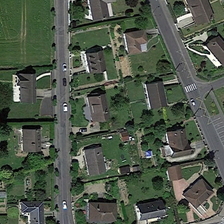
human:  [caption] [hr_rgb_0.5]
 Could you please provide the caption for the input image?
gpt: many buildings and green trees are in a medium residential area .

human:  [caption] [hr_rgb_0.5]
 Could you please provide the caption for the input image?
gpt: many buildings and green trees are in a medium residential area .

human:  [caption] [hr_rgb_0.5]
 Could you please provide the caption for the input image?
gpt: many buildings and green trees are in a medium residential area .

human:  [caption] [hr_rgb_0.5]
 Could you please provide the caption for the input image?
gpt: many buildings and green trees are in a medium residential area .

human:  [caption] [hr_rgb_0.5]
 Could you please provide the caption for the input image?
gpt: many buildings and green trees are in a medium residential area .